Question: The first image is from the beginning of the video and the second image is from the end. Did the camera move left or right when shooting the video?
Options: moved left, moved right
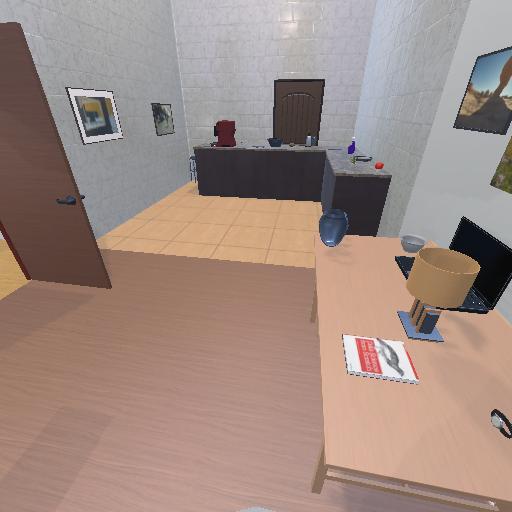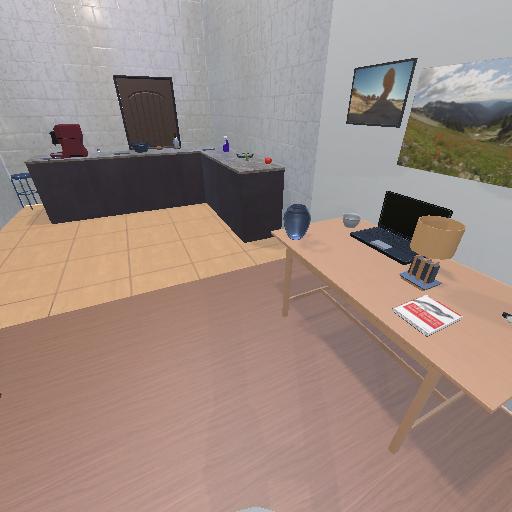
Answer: moved left